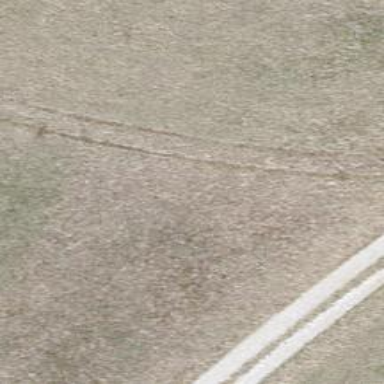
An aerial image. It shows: Track with very rough surface.